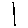
Label: line